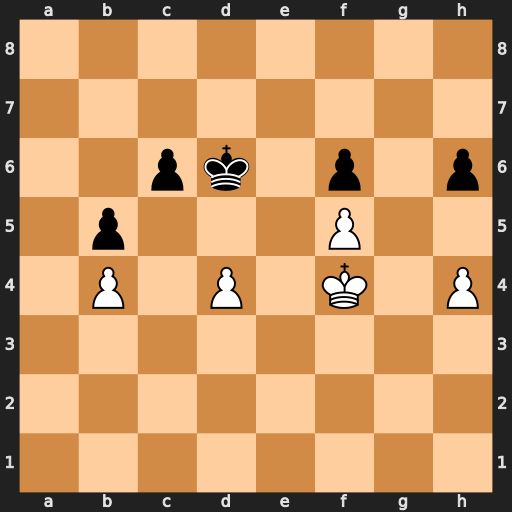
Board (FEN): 8/8/2pk1p1p/1p3P2/1P1P1K1P/8/8/8
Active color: w
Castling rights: -
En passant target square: -
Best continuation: Kg4 Kd5 Kh5 Kxd4 Kxh6 c5 bxc5